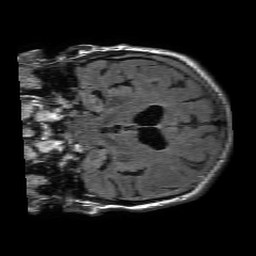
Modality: FLAIR
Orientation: coronal
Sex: female
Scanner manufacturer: philips
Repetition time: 11 s
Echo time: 0.125 s